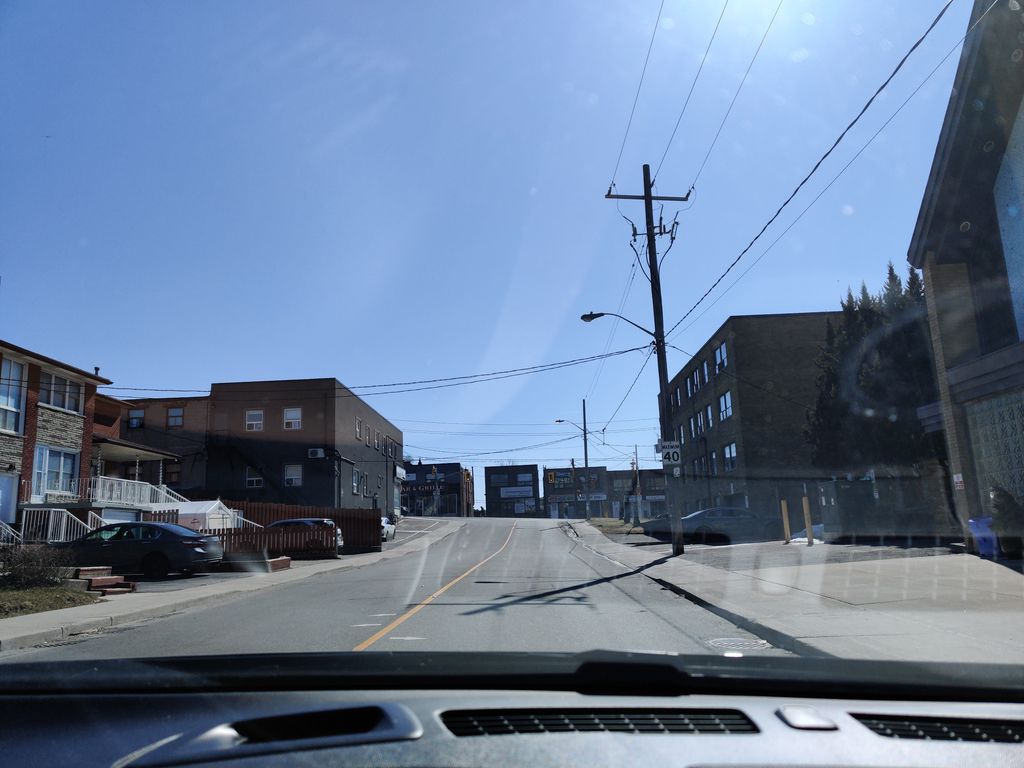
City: toronto